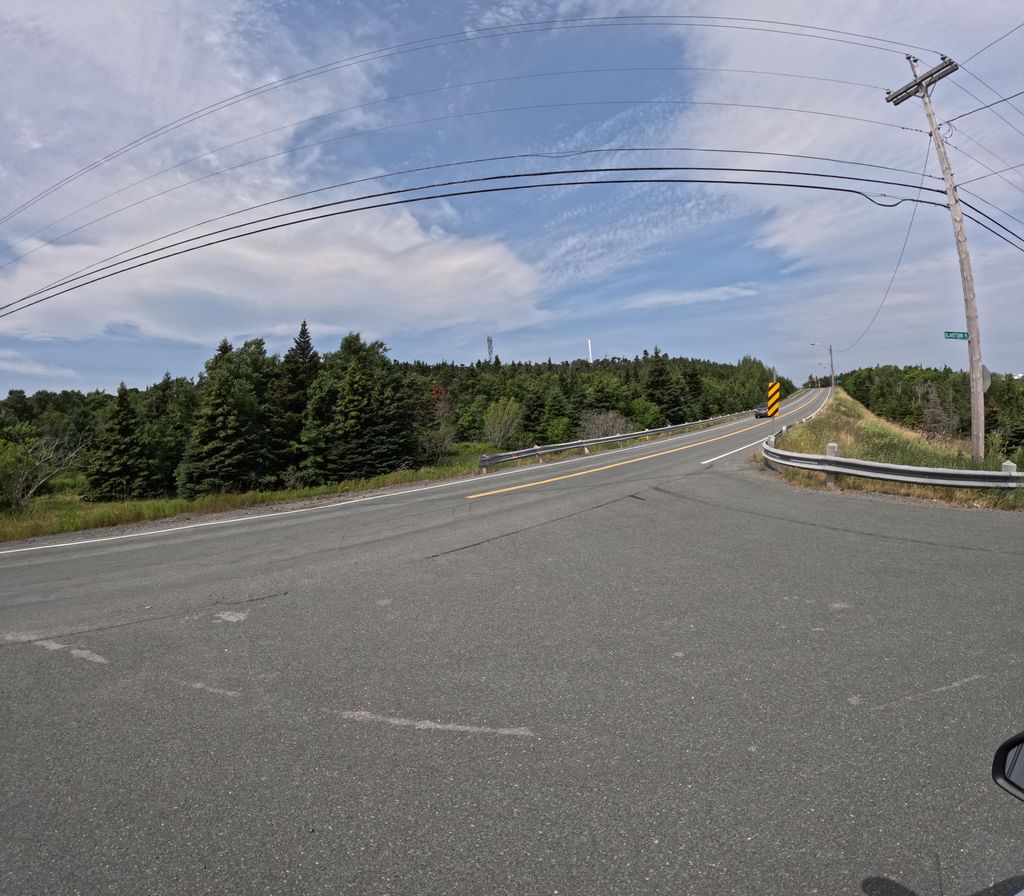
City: st_johns